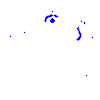
Particle: proton